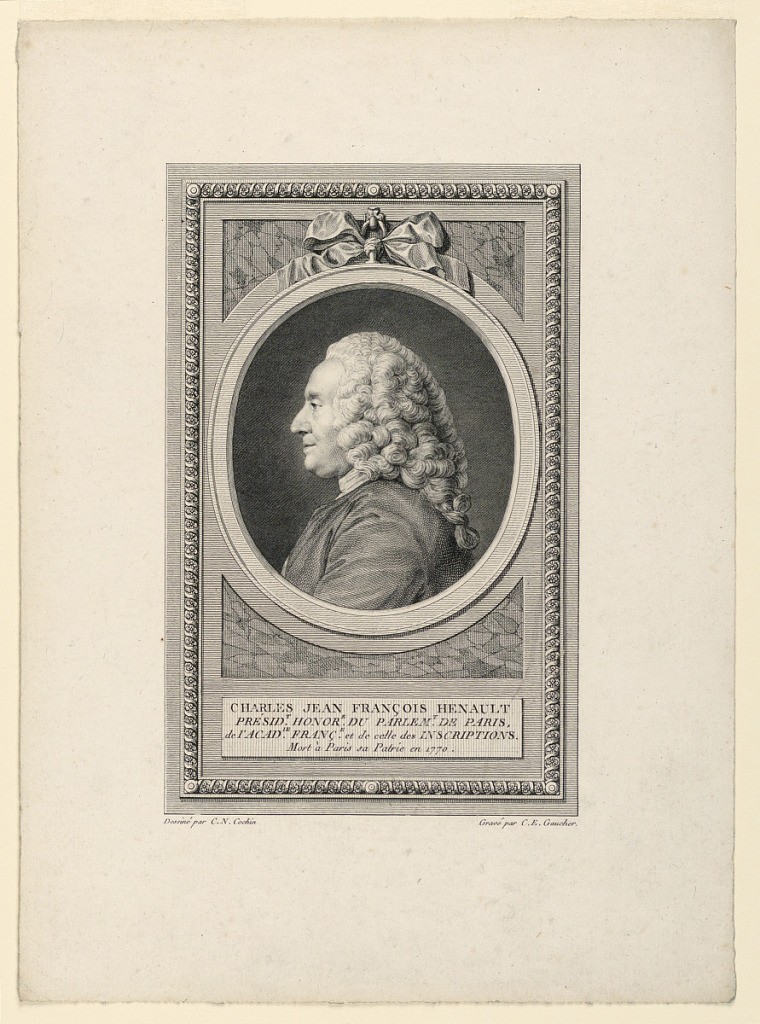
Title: Portrait of Charles J. F. Henault (1685-1770)
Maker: Charles-Etienne Gaucher, French, 1741 - 1804
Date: ca. 1770
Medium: Engraving on paper
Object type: Print
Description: The bust-length portrait is in side view to left and is in a medallion attached with a bow to a panelled rectangular board. The sitter is wearing a wig, a dark jacket with a white tie. Below the portrait is a plaquette with the artists' names inscribed thereon.